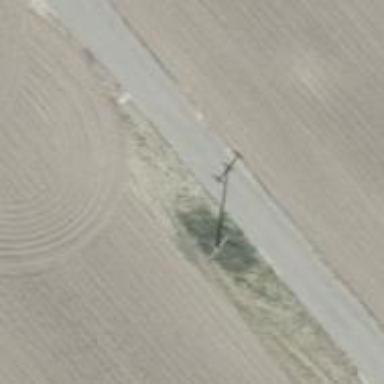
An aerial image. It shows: Three cables of power line.